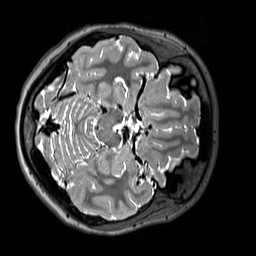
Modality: T2w
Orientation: axial
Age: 14
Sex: female
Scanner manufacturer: siemens
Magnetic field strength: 3 T
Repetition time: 3.2 s
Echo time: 0.408 s